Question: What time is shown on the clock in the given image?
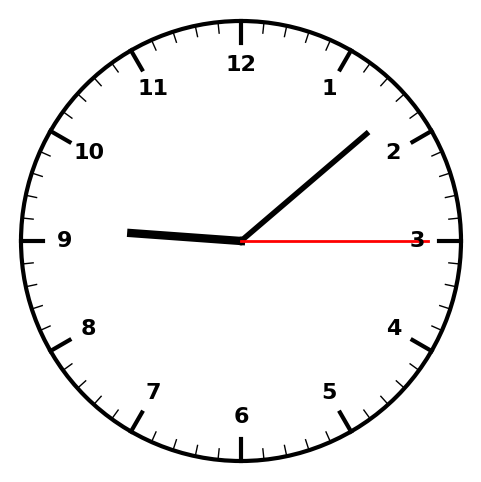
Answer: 09:08:15